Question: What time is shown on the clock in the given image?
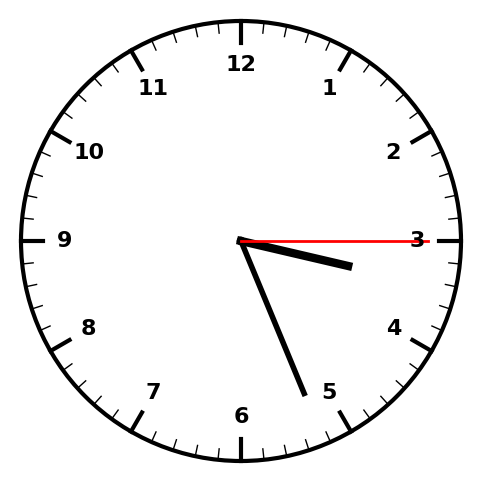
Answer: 03:26:15